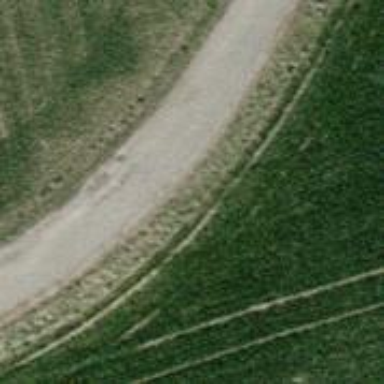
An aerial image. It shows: Paved track road with grade1 track type.